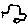
Label: car